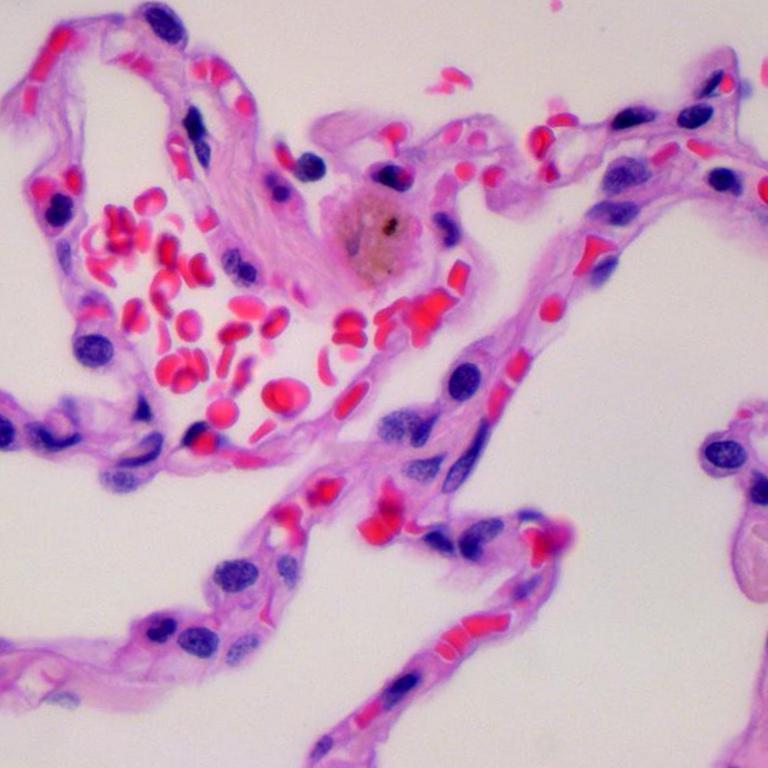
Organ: lung
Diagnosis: benign